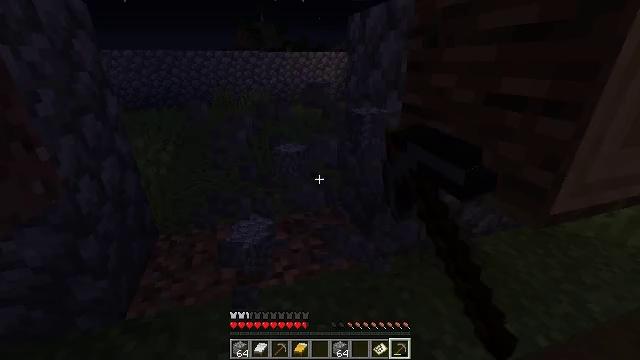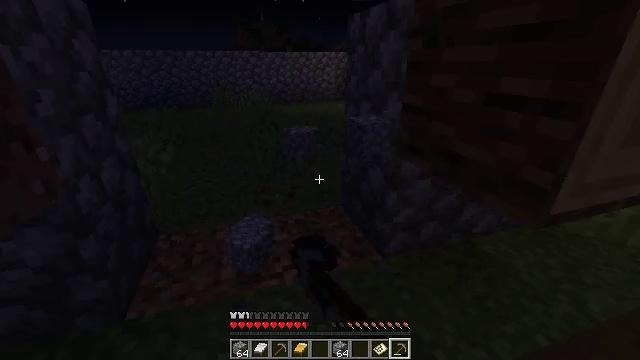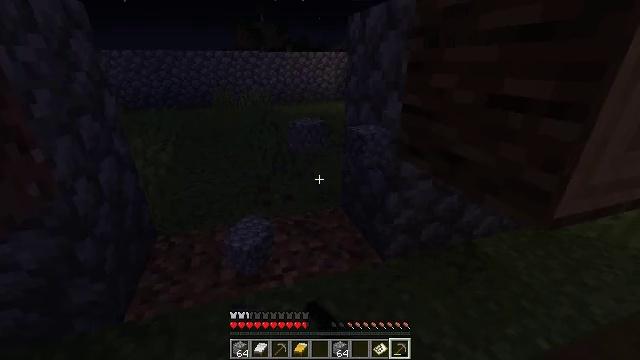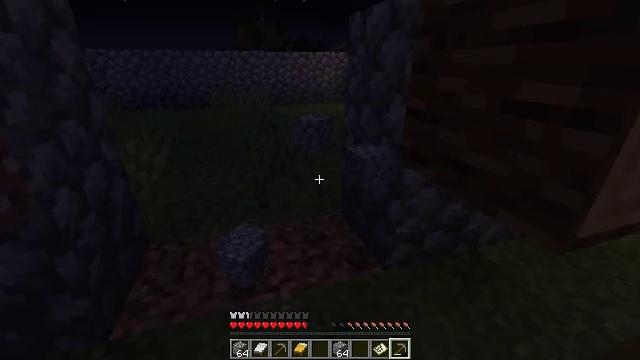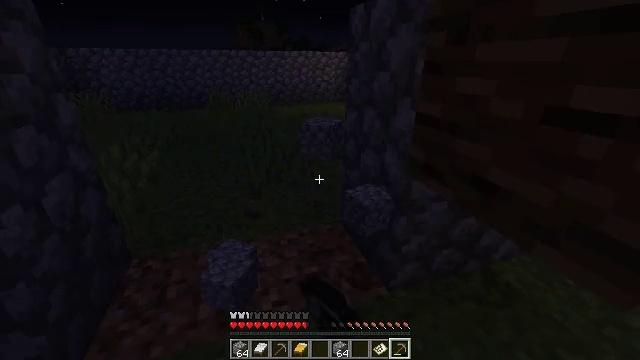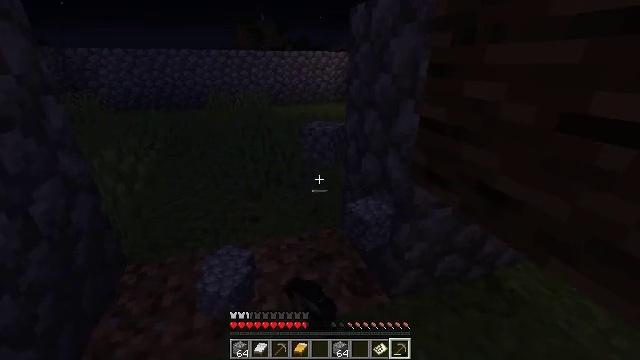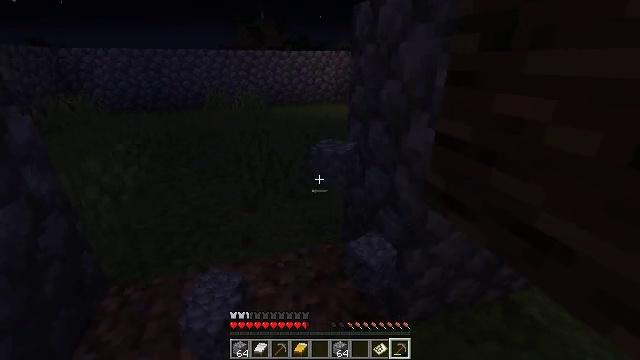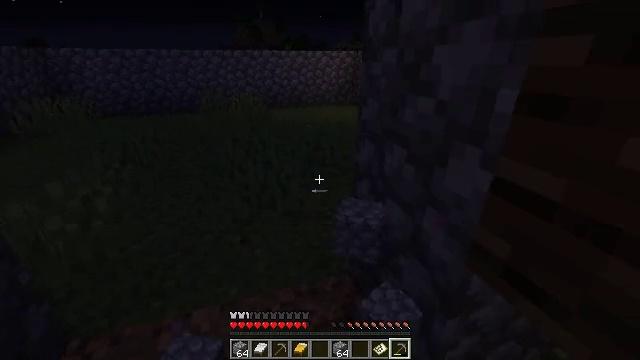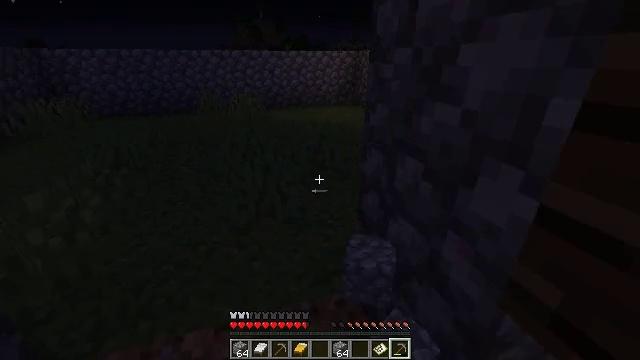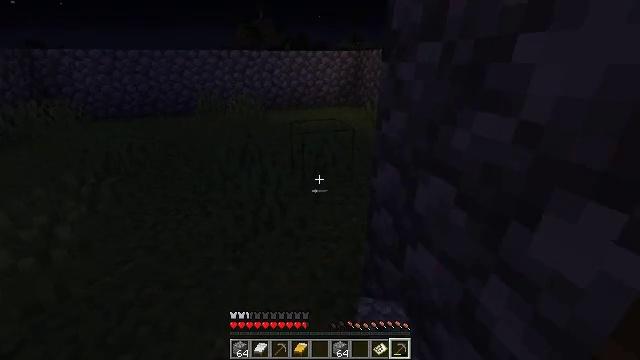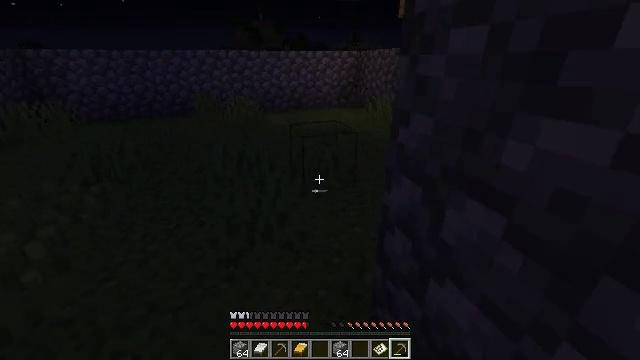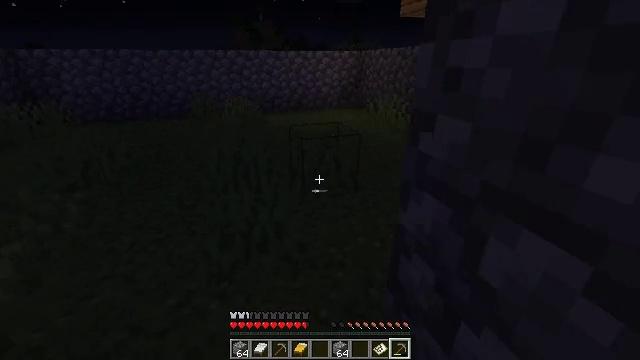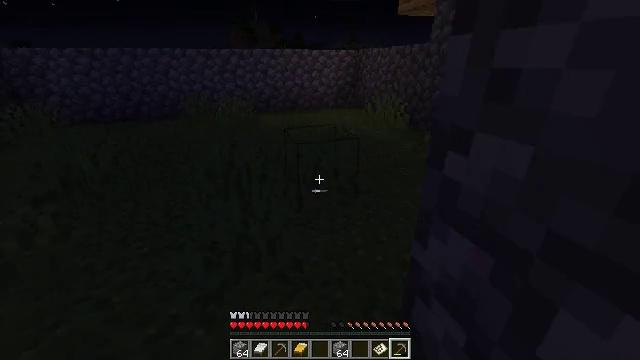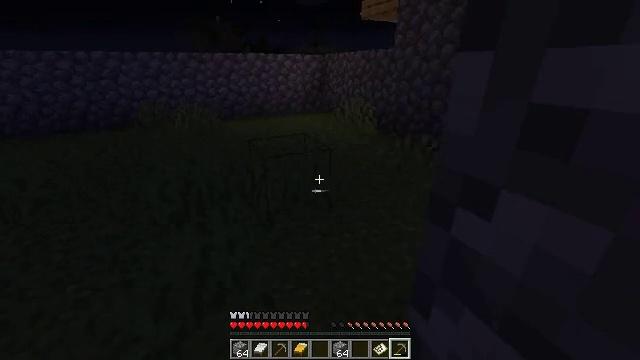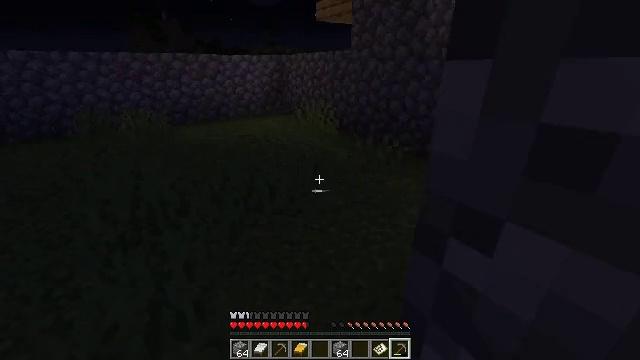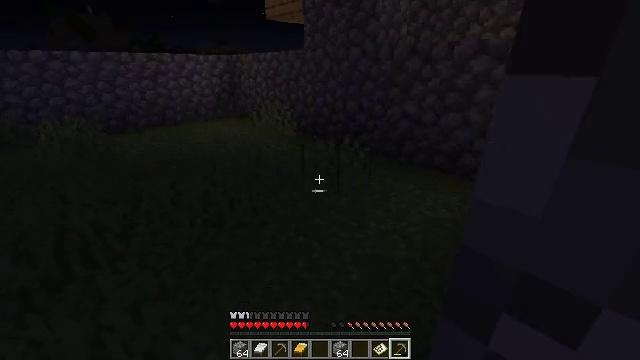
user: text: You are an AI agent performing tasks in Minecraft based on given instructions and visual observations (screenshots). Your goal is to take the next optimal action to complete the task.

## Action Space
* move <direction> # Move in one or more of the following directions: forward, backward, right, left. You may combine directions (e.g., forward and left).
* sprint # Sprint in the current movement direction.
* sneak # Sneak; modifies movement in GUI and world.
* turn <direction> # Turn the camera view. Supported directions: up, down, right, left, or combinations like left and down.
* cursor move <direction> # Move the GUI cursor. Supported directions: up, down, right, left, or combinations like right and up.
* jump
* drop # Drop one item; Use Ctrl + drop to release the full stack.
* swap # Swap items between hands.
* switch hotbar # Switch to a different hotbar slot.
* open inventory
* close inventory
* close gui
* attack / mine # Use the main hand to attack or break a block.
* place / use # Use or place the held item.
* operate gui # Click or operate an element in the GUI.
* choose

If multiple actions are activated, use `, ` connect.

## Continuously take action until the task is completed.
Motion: motion action
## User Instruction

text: Attack the oak door to gather it.
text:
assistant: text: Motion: attack / mine
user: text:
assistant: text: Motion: move forward, attack / mine
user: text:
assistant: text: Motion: move forward, attack / mine
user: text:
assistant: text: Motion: move forward, attack / mine
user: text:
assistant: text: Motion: move forward
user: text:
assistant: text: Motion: move forward
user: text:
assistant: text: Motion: move forward
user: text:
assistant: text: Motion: move forward
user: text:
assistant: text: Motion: move forward
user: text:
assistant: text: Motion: move forward
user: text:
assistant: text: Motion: move forward
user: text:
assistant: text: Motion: move forward
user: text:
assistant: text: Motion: move forward, turn right
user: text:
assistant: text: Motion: move forward, turn right
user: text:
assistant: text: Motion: move forward, turn right
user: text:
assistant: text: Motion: move forward, turn right
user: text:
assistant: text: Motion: turn right
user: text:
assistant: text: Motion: turn right
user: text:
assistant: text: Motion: turn right
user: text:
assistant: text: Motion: turn right
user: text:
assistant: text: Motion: turn right
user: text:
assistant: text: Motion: turn right
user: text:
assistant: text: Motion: turn right
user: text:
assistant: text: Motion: turn right
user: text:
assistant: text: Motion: no_op
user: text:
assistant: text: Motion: no_op
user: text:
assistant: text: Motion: turn right
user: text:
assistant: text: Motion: move forward, turn right and up
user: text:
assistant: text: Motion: move forward
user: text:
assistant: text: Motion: move forward, turn left and down